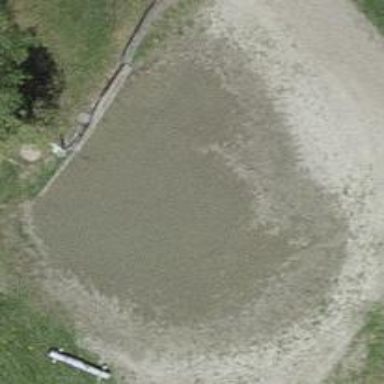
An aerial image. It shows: Pond surrounded by natural water.